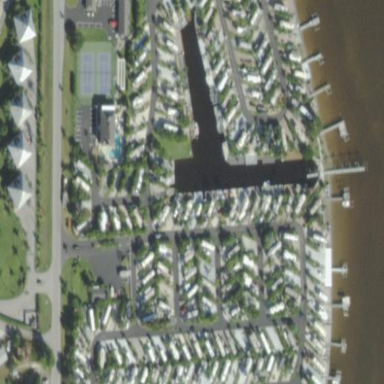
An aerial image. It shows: Caravan site with sanitary dump station available.